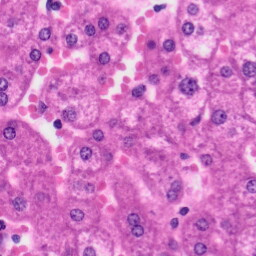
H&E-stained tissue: Liver